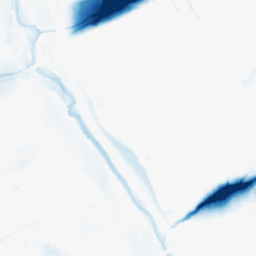
Category: morphological
Decomposition family: morphological_ellipse
Decomposition parameters: operation: closing
width: 50
height: 10
Upsampling method: edge_directed
Upsampling parameters: scale: 2
Upsampling scale: 2